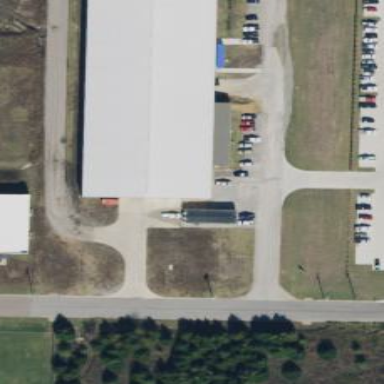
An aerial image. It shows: Commercial building.